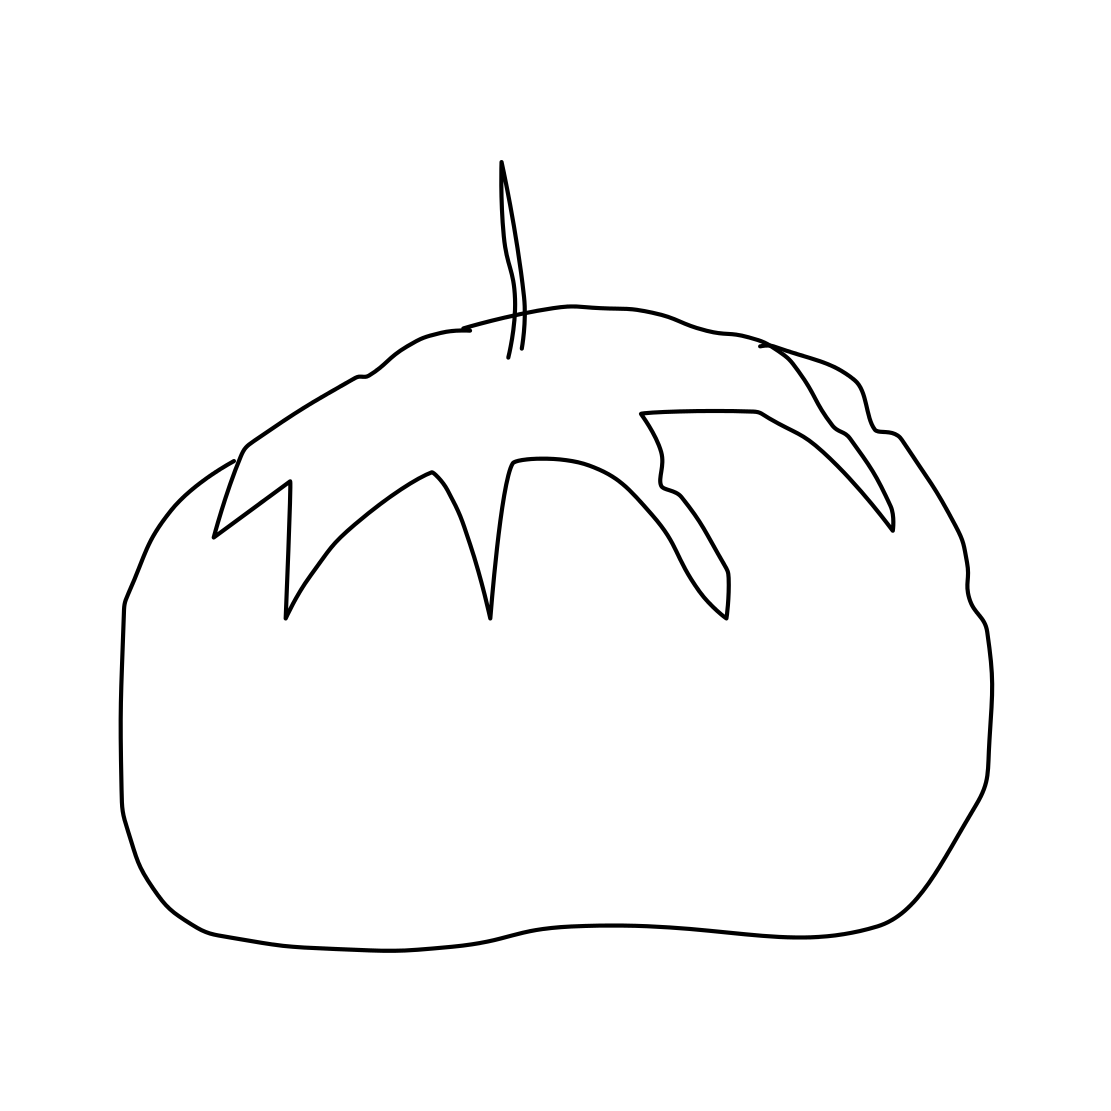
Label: tomato